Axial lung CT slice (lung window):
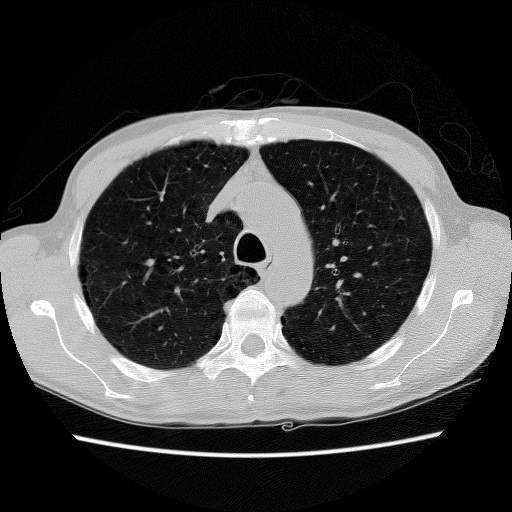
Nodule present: no